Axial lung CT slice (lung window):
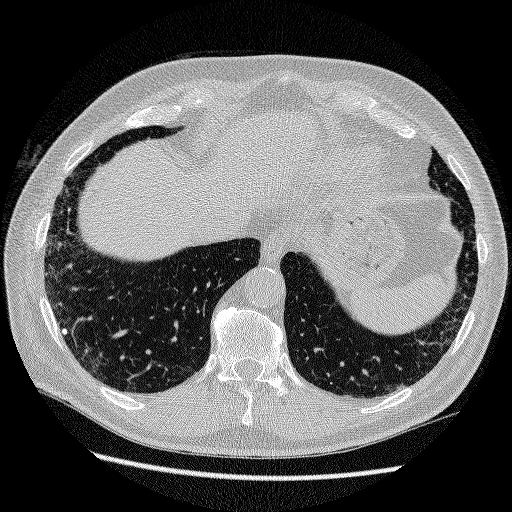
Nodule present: yes
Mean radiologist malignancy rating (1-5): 1